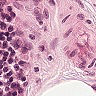
Metastatic tissue present: no